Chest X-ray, PA view. Patient: 66 years old, sex F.
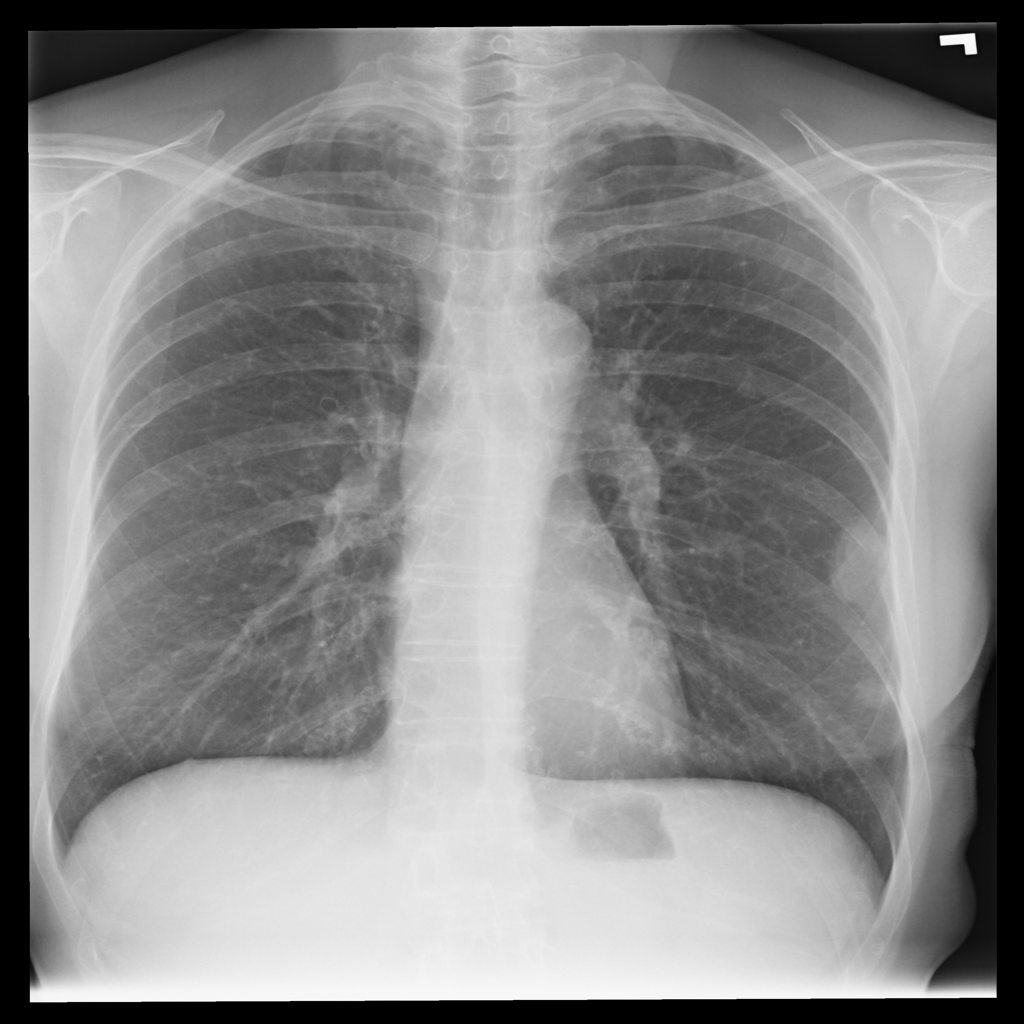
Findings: Mass, Nodule